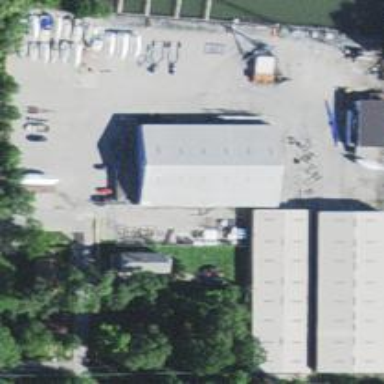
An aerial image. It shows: Boatyard located near waterway.